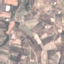
Land use / land cover class: PermanentCrop